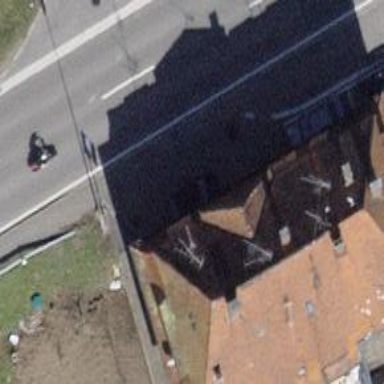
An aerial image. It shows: Beautiful apartment building with mansard roof.